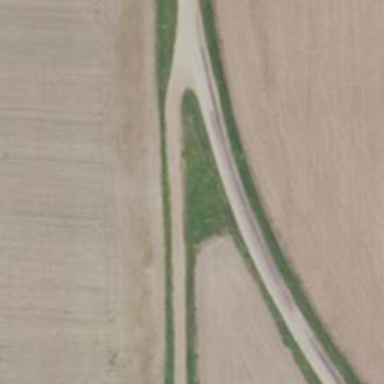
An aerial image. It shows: Tertiary road.